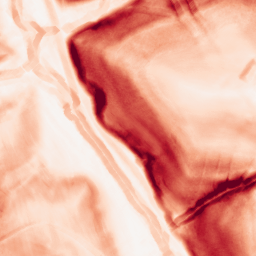
Category: morphological
Decomposition family: morphological_gradient
Decomposition parameters: size: 5
shape: diamond
Upsampling method: quadratic
Upsampling parameters: scale: 2
Upsampling scale: 2